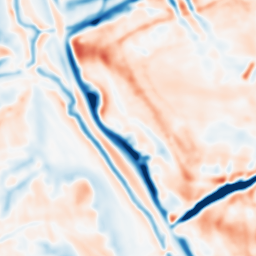
Category: multiscale
Decomposition family: dog_multiscale
Decomposition parameters: sigma_ratio: 1.4
n_scales: 4
base_sigma: 2
Upsampling method: cubic_mitchell
Upsampling parameters: scale: 4
Upsampling scale: 4